Question: I would like to display a text with several columns. The same way that it is displayed on a newspaper:

I know how to do that with tables of div but, in that case, I have to specify where the text is cut between the columns.
I saw a suitable solution by doing:
'<div style="column-count:2"> text </bla>'
It works fine with opera but not with the latest firefox and chrome...
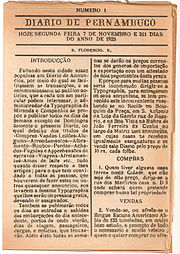
Answer: 'column-count' is CSS3, so be warned it will not work in some older browsers.
To answer your question, you may need to be more specific with your css:
'''
div{
-moz-column-count: 2;
-webkit-column-count: 2;
column-count: 2;
}
'''